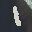
Label: 1